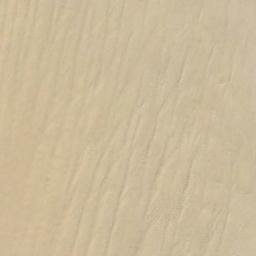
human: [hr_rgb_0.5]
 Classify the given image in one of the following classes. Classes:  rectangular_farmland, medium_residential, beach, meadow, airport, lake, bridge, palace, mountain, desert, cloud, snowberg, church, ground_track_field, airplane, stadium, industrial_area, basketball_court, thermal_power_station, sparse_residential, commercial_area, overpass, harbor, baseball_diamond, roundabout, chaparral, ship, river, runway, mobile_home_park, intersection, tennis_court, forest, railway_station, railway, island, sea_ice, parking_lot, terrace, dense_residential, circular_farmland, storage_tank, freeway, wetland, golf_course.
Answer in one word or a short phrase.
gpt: desert